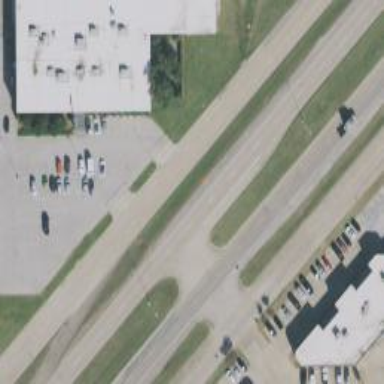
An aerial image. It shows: Secondary link road.